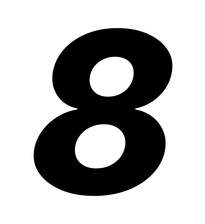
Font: Inter-Italic_ExtraBold_Italic